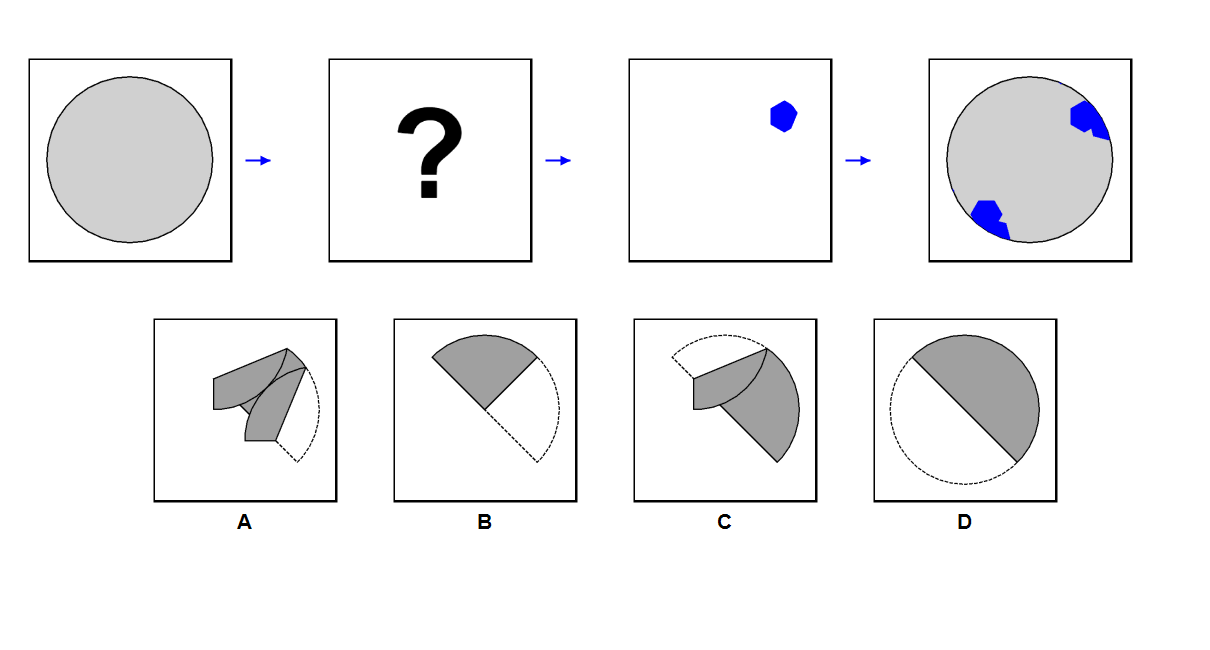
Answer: B